Chest X-ray. View position: PA
Patient age: 38
Patient sex: M
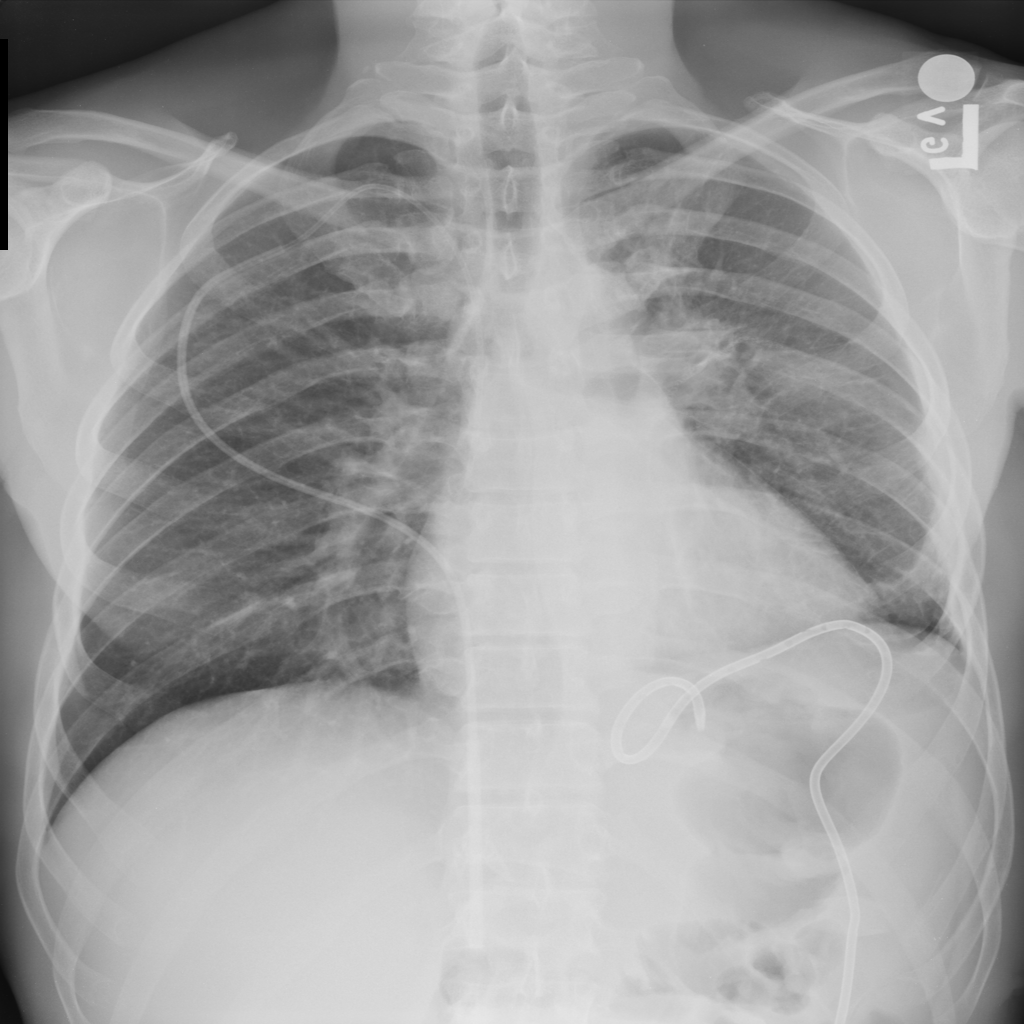
Finding: Pneumothorax